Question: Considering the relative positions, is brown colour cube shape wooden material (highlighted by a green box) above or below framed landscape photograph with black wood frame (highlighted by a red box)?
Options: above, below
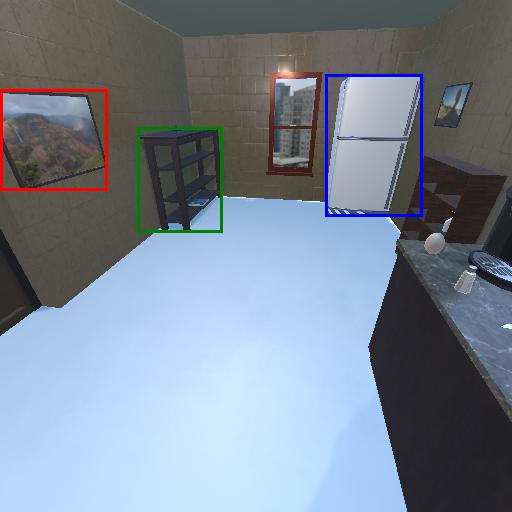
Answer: above